Question: I'm working on the MVC Pattern Winforms example project from <URL>
Program.cs
'''
static void Main()
{
UserView view = new UserView();
view.Visible = false;
UserController controller = new UserController(view, listLoad());
controller.LoadView();
view.ShowDialog();
}
private static IList listLoad()
{
var users = new ArrayList();
users.Add(new User("Vladimir", "Putin", "122", "Government of Russia", User.SexOfPerson.Male));
return users;
}
'''

'''
public void SaveXML()
{
XmlSerializer serializer = new XmlSerializer(_users.GetType());
using (FileStream fileStream = new FileStream(@"C:\test\Users.xml", FileMode.Create))
{
serializer.Serialize(fileStream, _users);
}
}
'''
What is the problem with the above code?
: How can i add the user values from the controller instead of loading from the program.cs file 'IList users = new ArrayList();' ?
: I want to save all the rows of the list into a XML file, what is the best of way do it ??
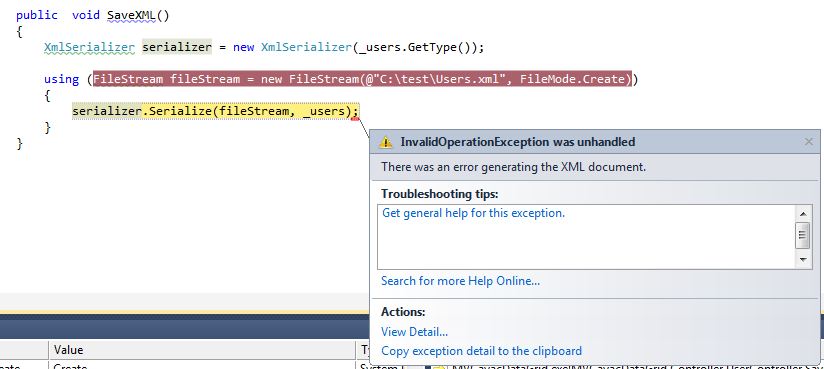
Answer: When you say , what exactly do you mean? Could you not have a method called "AddUsers" on the controller to do that? I appreciate that you would have to stop IList _users from being readonly to do so, however...
As for writing to an XML file, I'd say your best best is XML Serialisation. To do this, you'd probably want to do something like the following in the controller:
'''
XmlSerializer serializer = new XmlSerializer(_users.GetType());
using (FileStream fileStream = new FileStream("Users.xml", FileMode.Create))
{
serializer.Serialize(fileStream, _users);
}
'''